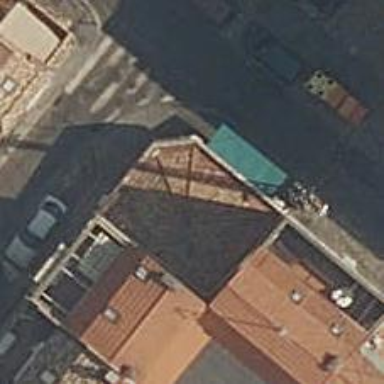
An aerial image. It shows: Bar.